Question: I have two blocks of code, both similar.
One works in playground and performs as expected.
The other, when I make it part of a function (in an Xcode proj) does not work, and a very telltale warning from Xcode is that the 'immutable value of cancellableSink was never used'
I do not get that warning from Xcode when I execute this code in playgrounds. What is going on?
I have a feeling that my problem is not with Combine but something more fundamental
'''
import Foundation
import Combine
let url = URL(string: "https://xkcd.com/614/info.0.json")
let publisher = URLSession.shared.dataTaskPublisher(for: url!)
.map{ $0.data }
.decode(type: Joke.self, decoder: JSONDecoder())
.map { $0.img}
let cancellableSink = publisher
.sink(receiveCompletion: { completion in
print(String(describing: completion))
}, receiveValue: { value in
print("Returned value: \(value)")
})
'''
.. but why wouldn't this work in a Xcode proj inside of a function.
Below is a warning that I will get in a Xcode proj that I cannot repeat in playgrounds

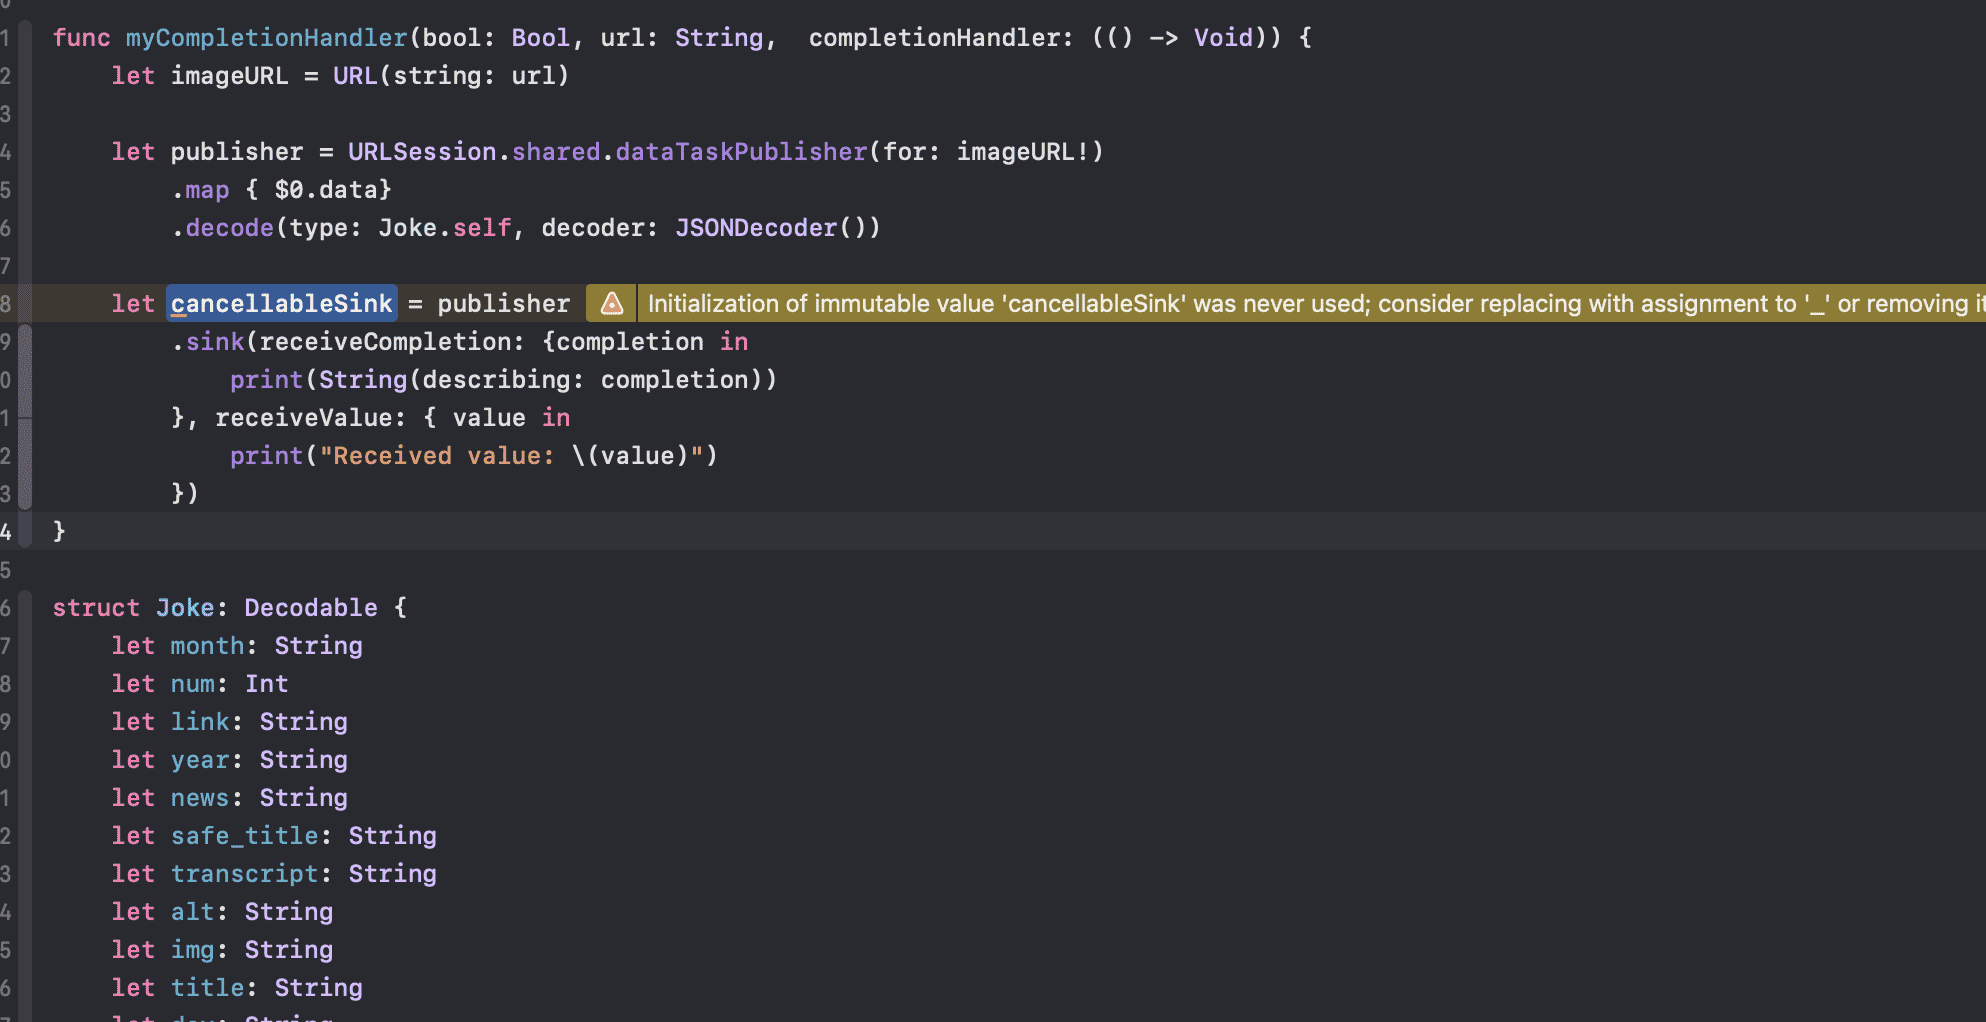
Answer: You create 'let cancellableSink' in the function, so its scope is limited to this function. 'cancellableSink' will be deallocated as soon as you go out of 'myCompletionHandler'.
Instead, try to declare 'cancellableSink' at the class / struct level, so it will be persisted the function finishes.